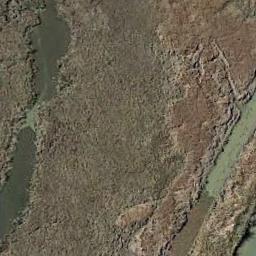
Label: wetland